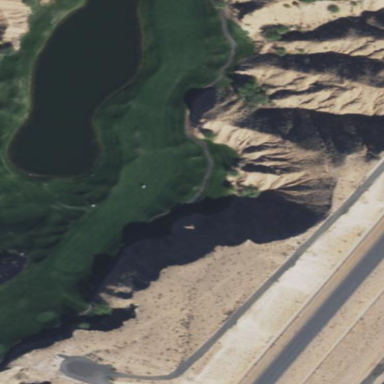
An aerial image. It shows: Rough area on grassy golf course.